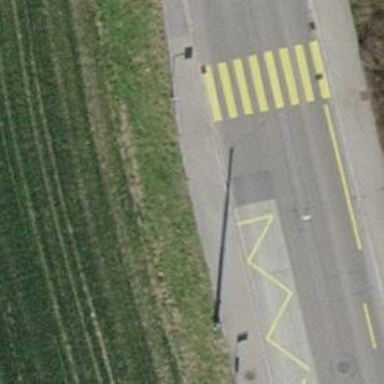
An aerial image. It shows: Asphalt footway.